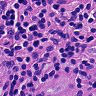
Metastatic tissue present: no